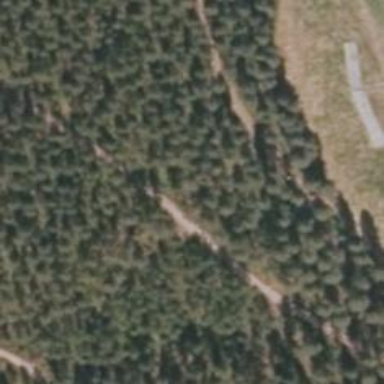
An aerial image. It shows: Intermediate Nordic footway with classic and skating grooming. The track has grade 4 surface.